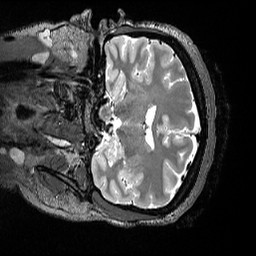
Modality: T2w
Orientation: coronal
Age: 32
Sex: female
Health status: ill
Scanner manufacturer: siemens
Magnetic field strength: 3 T
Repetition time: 3.2 s
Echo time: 0.563 s